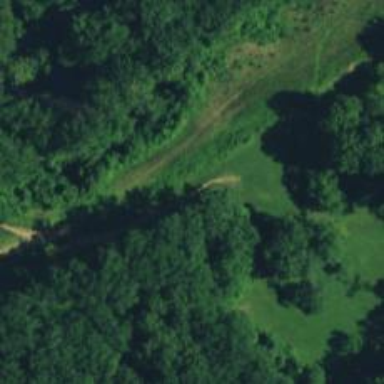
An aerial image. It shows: Path.